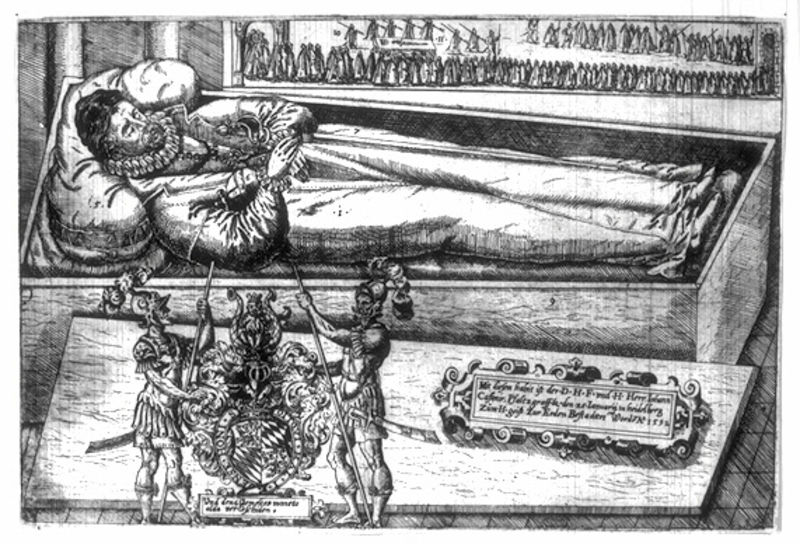
Titel: Bildnis der Aufbahrung des Pfalzgrafen Johann Kasimir und seines Leichenzugs in Heidelberg
Künstler: Philipp Uffenbach?
Institution: (Seriendruck)
Schlagwörter: mann, weiß, menschen, grau, handschuhe, holz, kleid, schwarz, säulen, zeichnung, tuch, menge, bart, hemd, federn, kragen, leiche, tod, tot, toter, bild, bildnis, halskrause, hände, porträt, wache, kirche, gewand, haare, mantel, adel, renaissance, turm, beine, füße, schiff, schrift, liegen, schlafen, zug, grafik, graphik, weis, krieg, treppe, king, kissen, könig, lanze, men, people, pillow, soldaten, soldier, soldiers, swords, white, tafel, black, collar, funeral, kartusche, polster, inschrift, wooden, liegend, deckel, offen, bayern, türme, druck, schwarz-weiss, schraffur, holzstich, radierung, stich, fliesen, schwert, säbel, uniform, woodcut, schlange, kugel, kiste, helm, krause, ritter, armee, heer, rüstung, altar, langhaus, wappen, raute, rauten, helme, hand, beerdigung, begräbnis, sarg, sad, grab, hölle, man, altarraum, kapelle, wächter, death, lanzen, prozession, armor, feet, helmet, knight, noble, plan, kröse, speer, speere, salut, wendeltreppe, zier, drawing, paper, emblem, kupferstich, army, graphic, line, dead, totenwache, zepter, präsentieren, neck, weltkugel, grundriß, treppenturm, kapellen, ink, treppentürme, sarkophag, wandpfeiler, schriftband, sakristei, fingers, deathbed, toto, mühlradkragen, aufbahrung, bestattung, clown, helmzier, allianzwappen, bible, indian, landsknechte, trauerzug, spears, grave, text, words, sign, tomb, sticks, sepulkralkultur, sychron, synchrondarstellung, totenfeier, knights, burial, cuffs, coffin, bestattet, giant, lid, bw, processional, thomb, shelmet, esarg, totzer, coffin deathbed, prouession